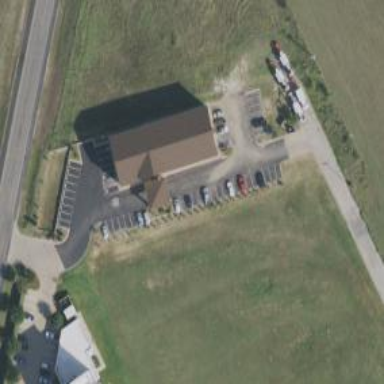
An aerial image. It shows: Parking space is available.